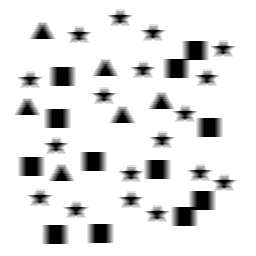
Squares: 12
Triangles: 6
Stars: 18
Total shapes: 36